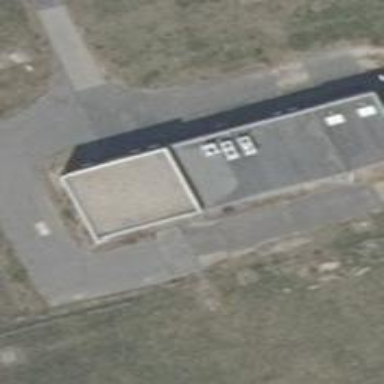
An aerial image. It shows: Service building.